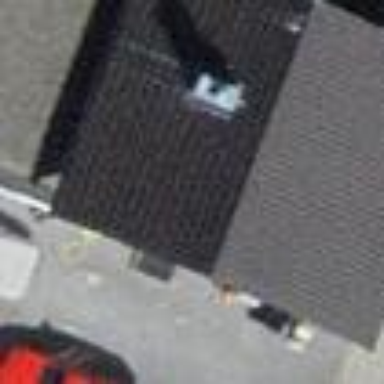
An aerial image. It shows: Building with tile roof.